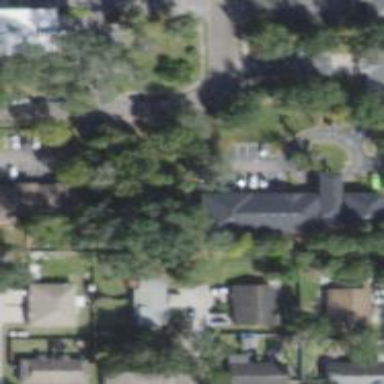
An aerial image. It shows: Driveway.